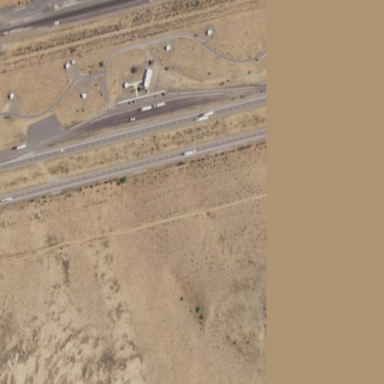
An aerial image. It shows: Rest area on the road.